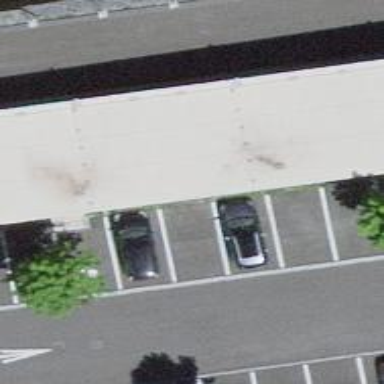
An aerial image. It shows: Parking entrance.